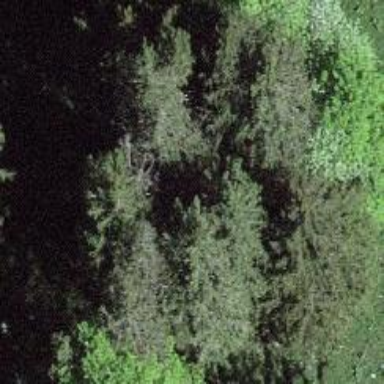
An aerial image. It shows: Beautiful tree in nature.